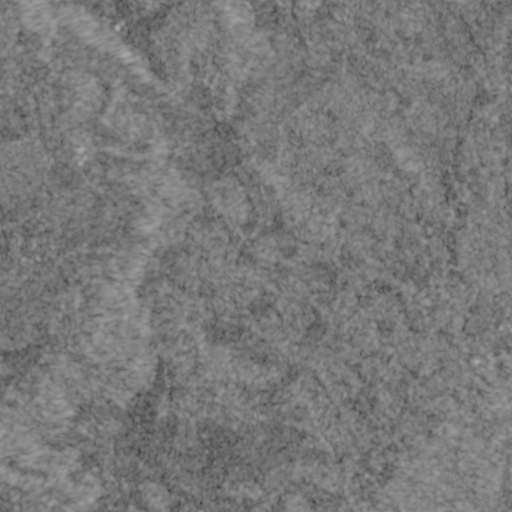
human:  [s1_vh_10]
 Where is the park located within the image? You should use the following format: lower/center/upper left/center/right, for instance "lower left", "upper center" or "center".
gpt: The park is located in the upper right of the image.
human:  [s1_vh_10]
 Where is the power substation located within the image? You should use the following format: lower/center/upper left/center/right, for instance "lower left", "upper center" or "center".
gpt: The power substation is located in the lower left of the image.
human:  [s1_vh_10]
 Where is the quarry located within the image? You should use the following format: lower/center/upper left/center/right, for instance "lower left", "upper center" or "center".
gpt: There is no quarry in the image.

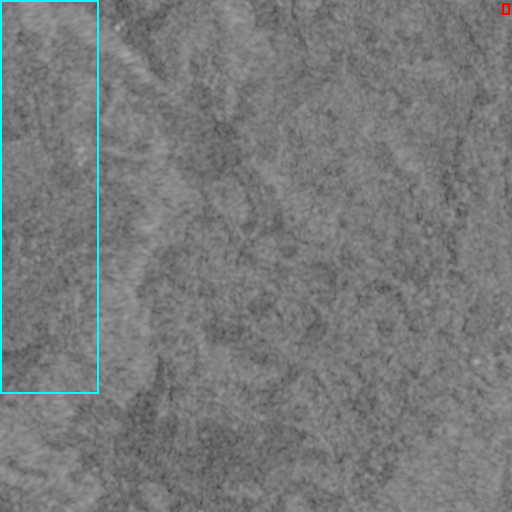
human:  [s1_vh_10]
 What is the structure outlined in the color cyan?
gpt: The structure outlined in cyan is a crop field.
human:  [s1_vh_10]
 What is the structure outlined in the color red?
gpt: The structure outlined in red is a park.
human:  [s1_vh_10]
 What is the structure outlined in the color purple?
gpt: There is no purple outline.